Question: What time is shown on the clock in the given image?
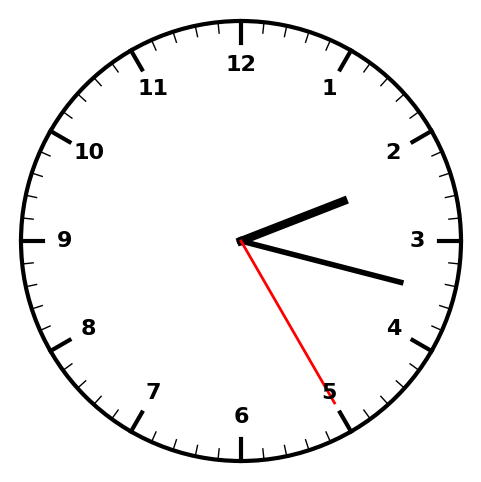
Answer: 02:17:25